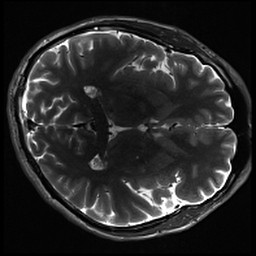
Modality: inplaneT2
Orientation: axial